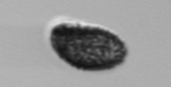
Label: Pseudochattonella_farcimen